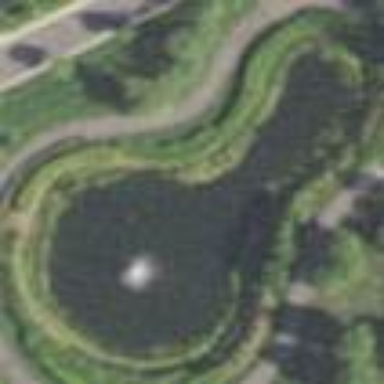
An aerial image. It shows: Pond with natural water.